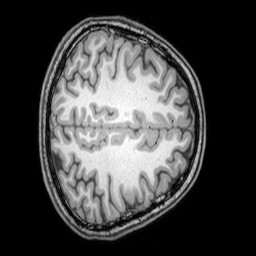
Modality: T1w
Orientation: axial
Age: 20
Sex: female
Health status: healthy
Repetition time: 0.081 s
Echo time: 0.037 s